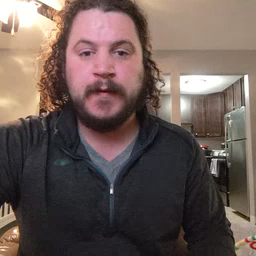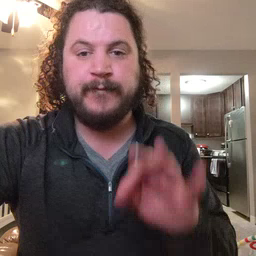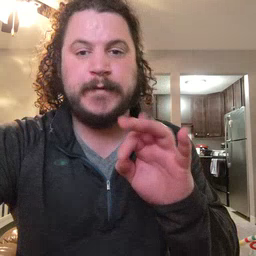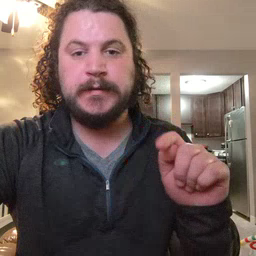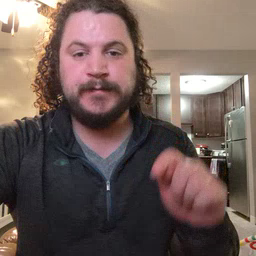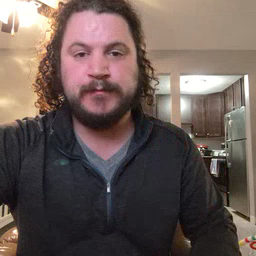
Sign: feet